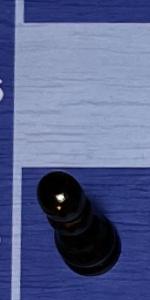
Label: Pawn_Black